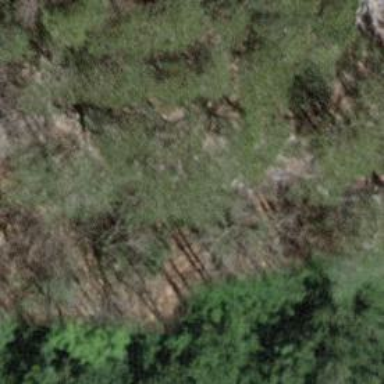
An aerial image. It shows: Cliff in nature.